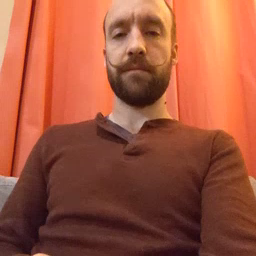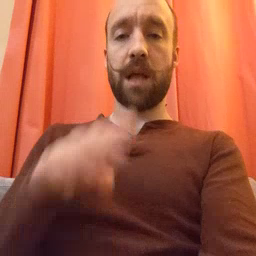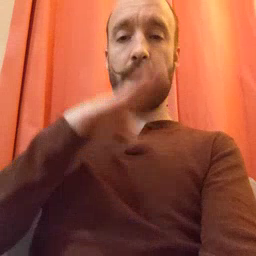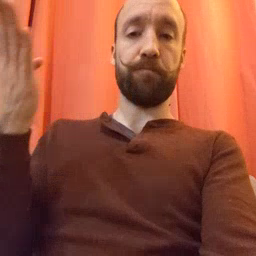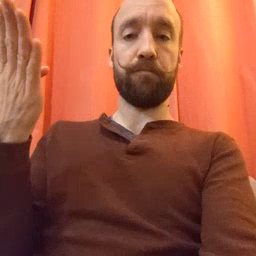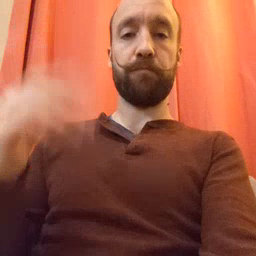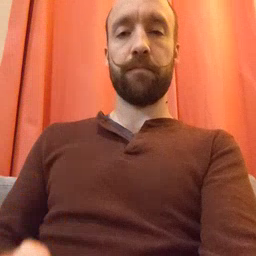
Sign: open